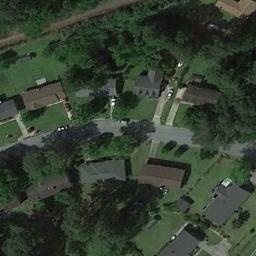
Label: medium_residential